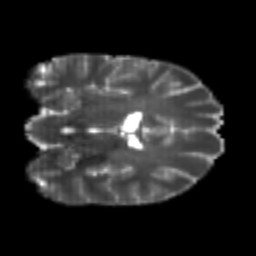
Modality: T2w
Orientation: coronal
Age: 25
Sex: male
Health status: healthy
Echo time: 0.074 s